Question: When using non-standard fonts in Cocoa, they are sometimes misplaced compared to standard system fonts. I've created a sample OS X Cocoa Application which illustrates the issue: <URL>.
It looks like this:

The label and button on left is the default system font, whereas on the right, the font is changed to (shipped with OS X).
I'm developing an application, where the font has to be changed dynamically. If the user changes the font to one with similar behavior like this, I need some technique to change the margin/padding inside the controls, in this case like:
- -
How can this be done?
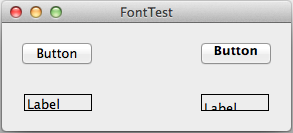
Answer: This is especially worse with "Helvetica Neue" which is kinda standard font (in iOS) and likely to play a bigger role in future OS X versions. I'm not aware of a way to adjust individual controls other than changing the font, but I found a way to render text correctly with own computations. Key is here not to use the string height (e.g. for centering or placing the string), but to take the ascender and xHeight into account.
The following code draws the title of an NSTextFieldCell vertically centered, regardless of the font used:
'''
- (NSRect)titleRectForBounds: (NSRect)theRect
{
NSRect titleFrame = [super titleRectForBounds: theRect];
CGRect rect = [self.attributedStringValue boundingRectWithSize: NSMakeSize(FLT_MAX, NSHeight(titleFrame))
options: 0];
titleFrame.origin.y -= NSHeight(rect) - floor(self.font.ascender);
titleFrame.origin.y += floor((titleFrame.size.height - self.font.xHeight) / 2);
return titleFrame;
}
- (void)drawInteriorWithFrame: (NSRect)cellFrame inView: (NSView *)controlView
{
NSRect titleRect = [self titleRectForBounds: cellFrame];
[self.attributedStringValue drawInRect: titleRect];
}
'''
The cell is part of an NSOutlineView and hence flipped. For non-flipped content the solution is probably a bit simpler (haven't tested that).